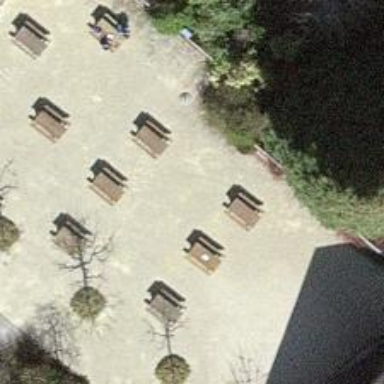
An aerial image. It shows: Picnic table located in leisure land area.